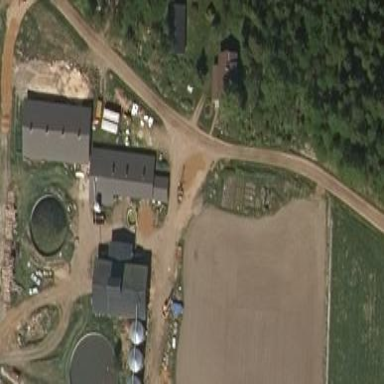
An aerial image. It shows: Farmyard area.